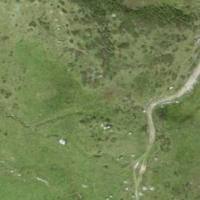
EUNIS habitat code: 23
Species observed at this site:
Vaccinium uliginosum